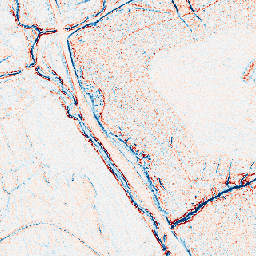
Category: edge_preserving
Decomposition family: bilateral
Decomposition parameters: d: 5
sigma_color: 75
sigma_space: 150
Upsampling method: nearest
Upsampling parameters: scale: 8
Upsampling scale: 8